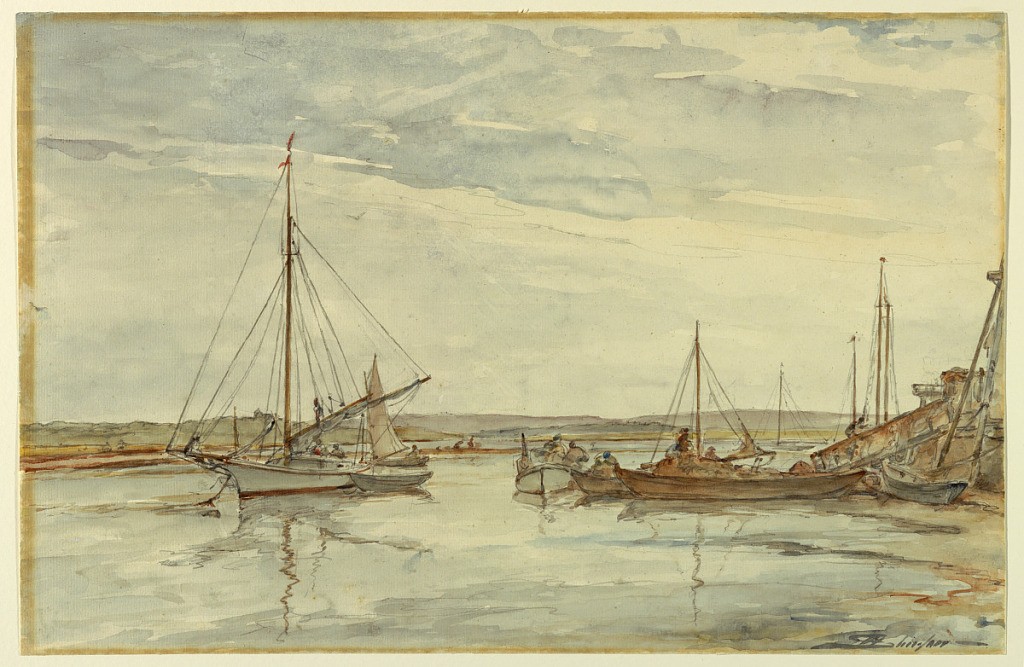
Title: A Seascape
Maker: Walter Shirlaw, American, b. Scotland, 1838–1909
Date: ca. 1885
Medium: Brush and watercolor, graphite on paper
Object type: Drawing
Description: Sail and row boats in a shallow bay. Low hills beyond.